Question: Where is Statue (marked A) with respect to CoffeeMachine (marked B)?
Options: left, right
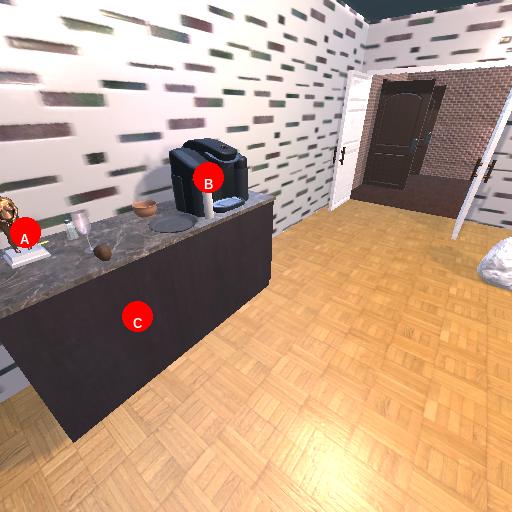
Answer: left